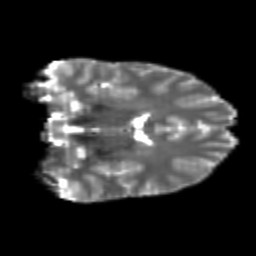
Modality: T2w
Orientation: coronal
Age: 20
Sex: female
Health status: healthy
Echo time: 0.074 s